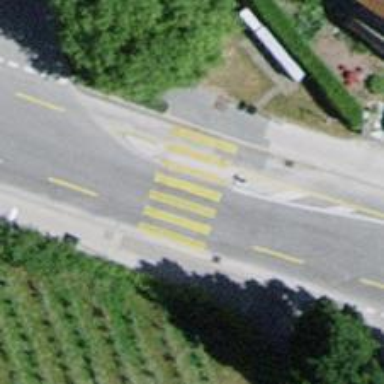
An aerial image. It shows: Marked footway crossing with central island.